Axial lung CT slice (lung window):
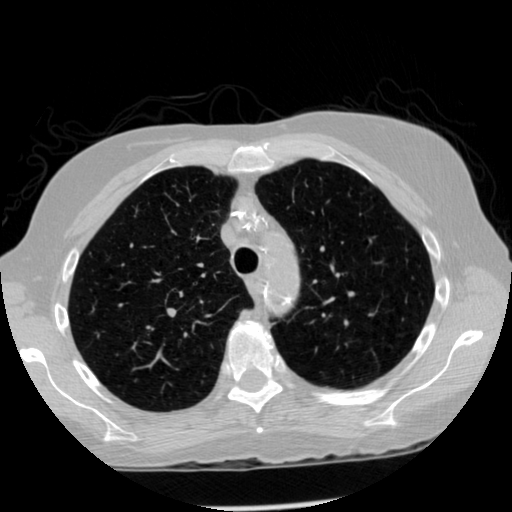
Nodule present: no